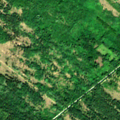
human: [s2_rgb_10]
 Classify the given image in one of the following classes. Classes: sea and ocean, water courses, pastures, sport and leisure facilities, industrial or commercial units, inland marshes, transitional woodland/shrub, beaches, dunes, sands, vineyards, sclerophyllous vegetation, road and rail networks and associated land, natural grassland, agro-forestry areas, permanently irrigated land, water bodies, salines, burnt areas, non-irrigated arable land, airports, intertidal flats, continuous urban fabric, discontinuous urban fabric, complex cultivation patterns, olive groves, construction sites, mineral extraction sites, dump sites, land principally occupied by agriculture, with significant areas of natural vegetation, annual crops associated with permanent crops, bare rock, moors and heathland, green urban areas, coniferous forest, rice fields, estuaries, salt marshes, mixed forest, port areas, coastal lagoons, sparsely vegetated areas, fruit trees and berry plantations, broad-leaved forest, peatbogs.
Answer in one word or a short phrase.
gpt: coniferous forest, mixed forest, transitional woodland/shrub